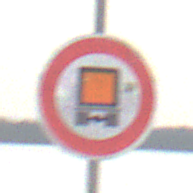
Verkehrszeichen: VerbotKennzeichnungspflichtigeKraftfahrzeugeGefaehrlicheGueter
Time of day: MorningAfternoon
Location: Outdoor (Nature)
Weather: Overcast
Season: Winter
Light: Natural